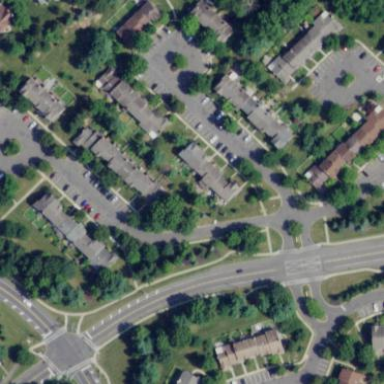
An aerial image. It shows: Neighborhood.